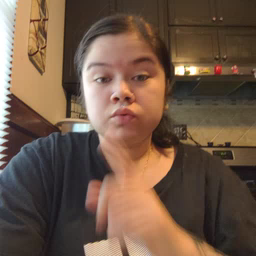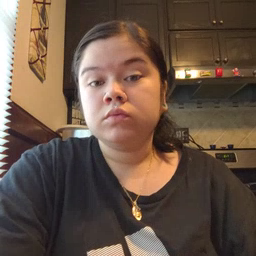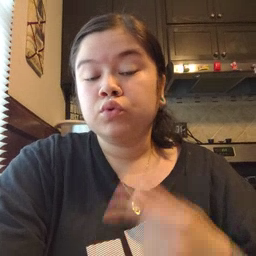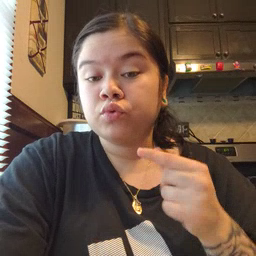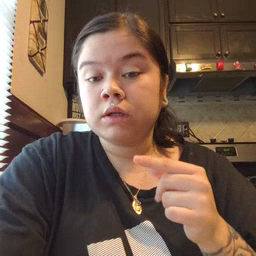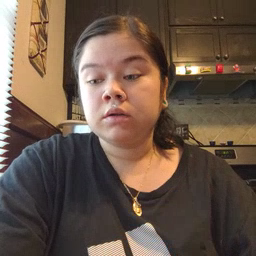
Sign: green